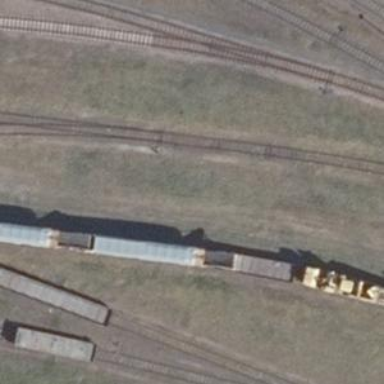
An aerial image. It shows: Railway switch.